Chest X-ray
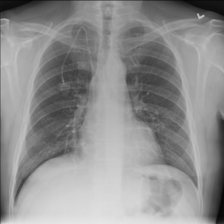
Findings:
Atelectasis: negative
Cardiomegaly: negative
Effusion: negative
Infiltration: negative
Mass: negative
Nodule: negative
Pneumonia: negative
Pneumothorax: negative
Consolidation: negative
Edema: negative
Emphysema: negative
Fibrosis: negative
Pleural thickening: negative
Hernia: negative